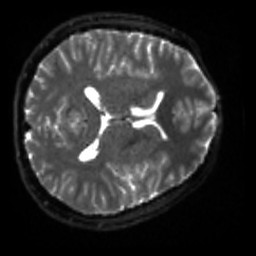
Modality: sbref
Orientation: axial
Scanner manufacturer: siemens
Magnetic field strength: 3 T
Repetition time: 4 s
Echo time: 0.0594 s